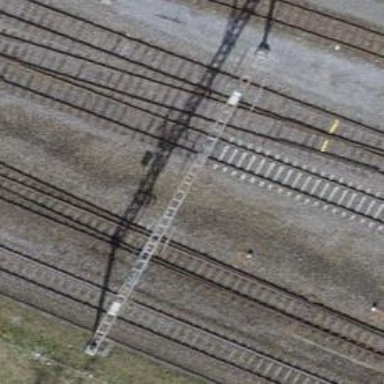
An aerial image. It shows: Single-track electrified railway siding with contact line for service.